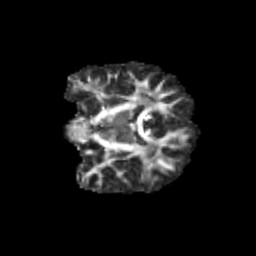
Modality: FA
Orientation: coronal
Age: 11
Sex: male
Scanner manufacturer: siemens
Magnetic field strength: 3 T
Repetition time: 3.8 s
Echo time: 0.07 s